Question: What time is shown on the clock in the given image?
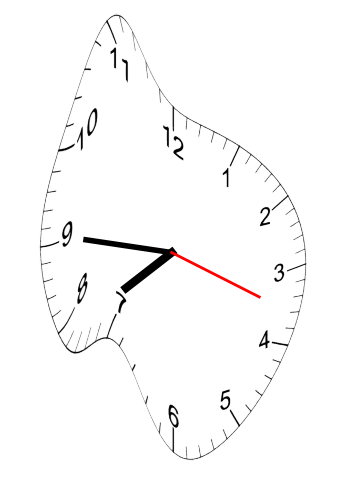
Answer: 07:45:18